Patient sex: M
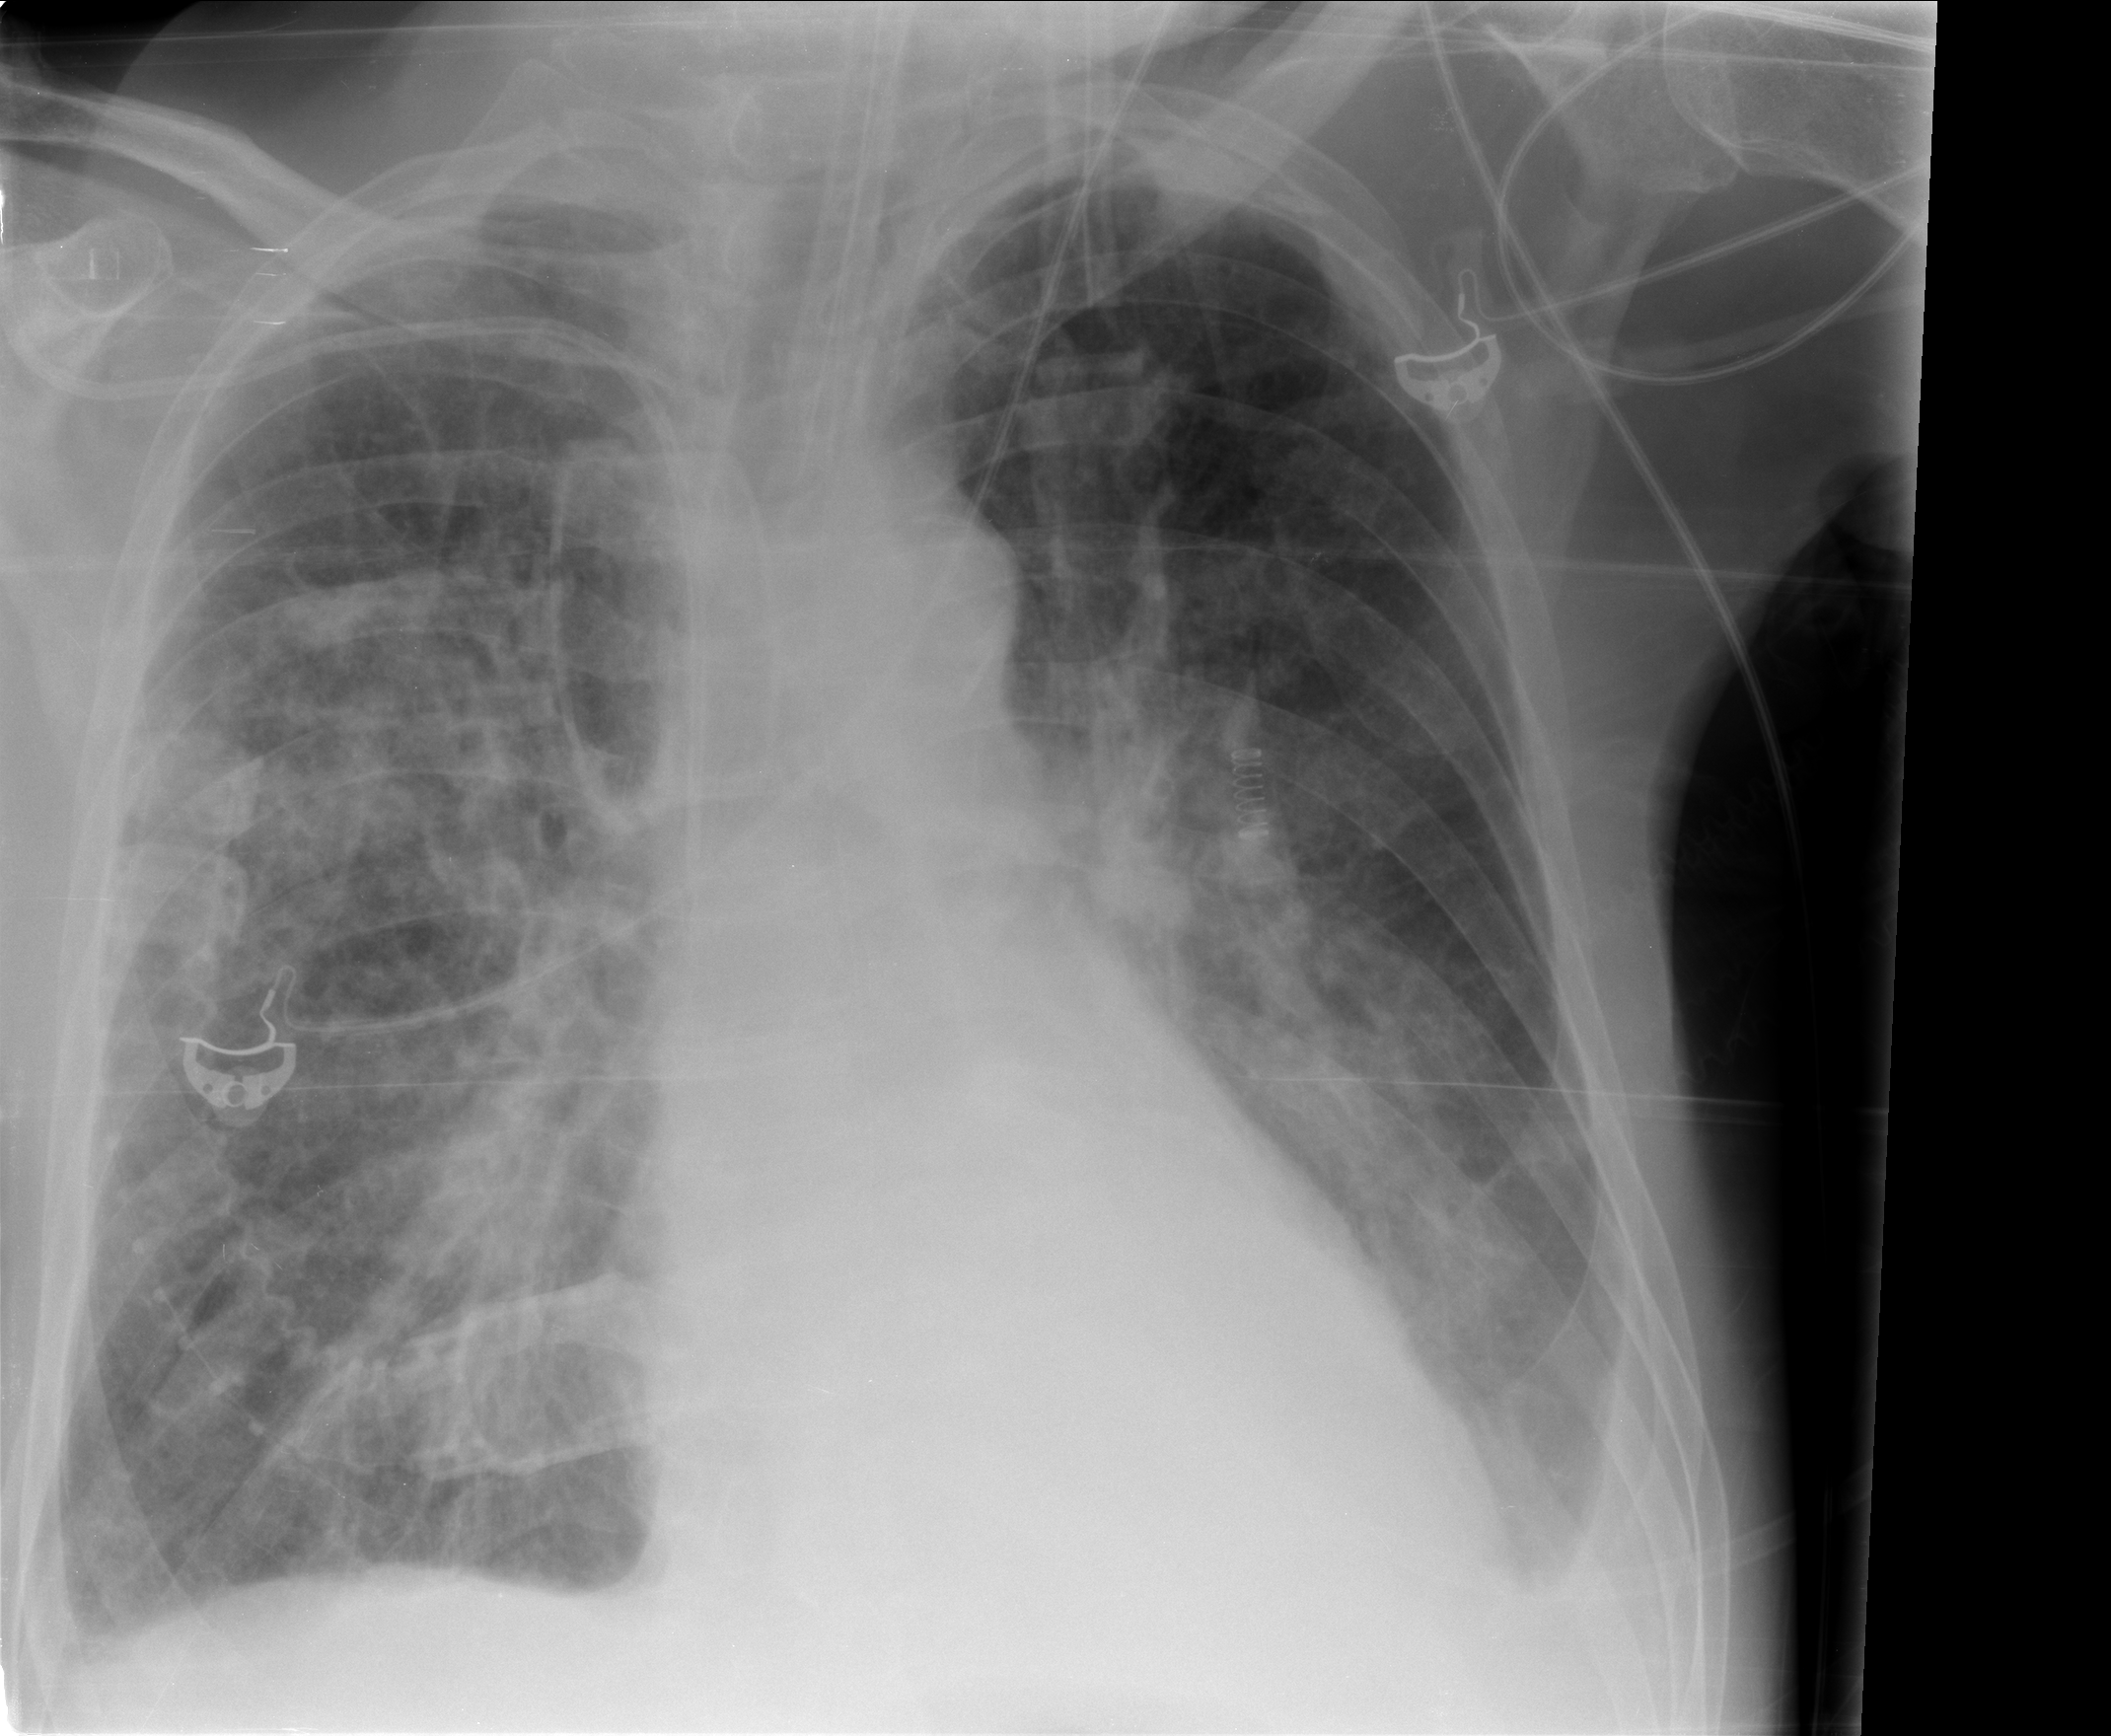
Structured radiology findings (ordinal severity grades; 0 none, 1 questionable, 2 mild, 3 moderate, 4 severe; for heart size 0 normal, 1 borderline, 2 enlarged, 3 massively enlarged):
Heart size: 0
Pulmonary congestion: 2
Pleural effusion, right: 2
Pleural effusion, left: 2
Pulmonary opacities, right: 3
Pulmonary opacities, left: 2
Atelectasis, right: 3
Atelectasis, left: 0